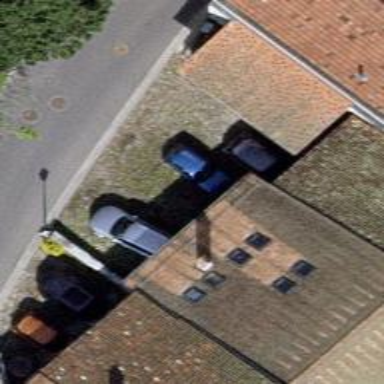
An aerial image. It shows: Cobblestone driveway.